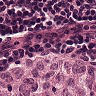
Metastatic tissue present: no